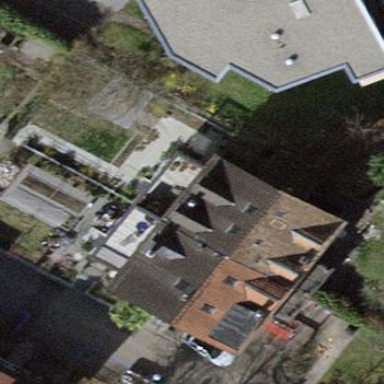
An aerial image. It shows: Building with skillion roof that is oriented across the structure.